Interaction volume radius: 5 \u00c5
Interaction volume height: 35 \u00c5
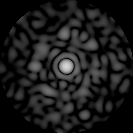
Disorder parameter: 0.814